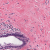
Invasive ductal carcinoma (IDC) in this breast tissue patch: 0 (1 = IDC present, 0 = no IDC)